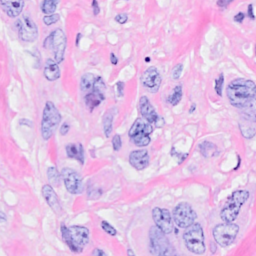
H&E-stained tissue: Breast